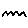
Label: zigzag